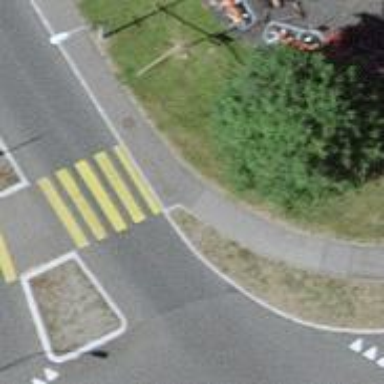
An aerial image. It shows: Kerb serving as barrier.